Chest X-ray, PA view. Patient: 61 years old, sex M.
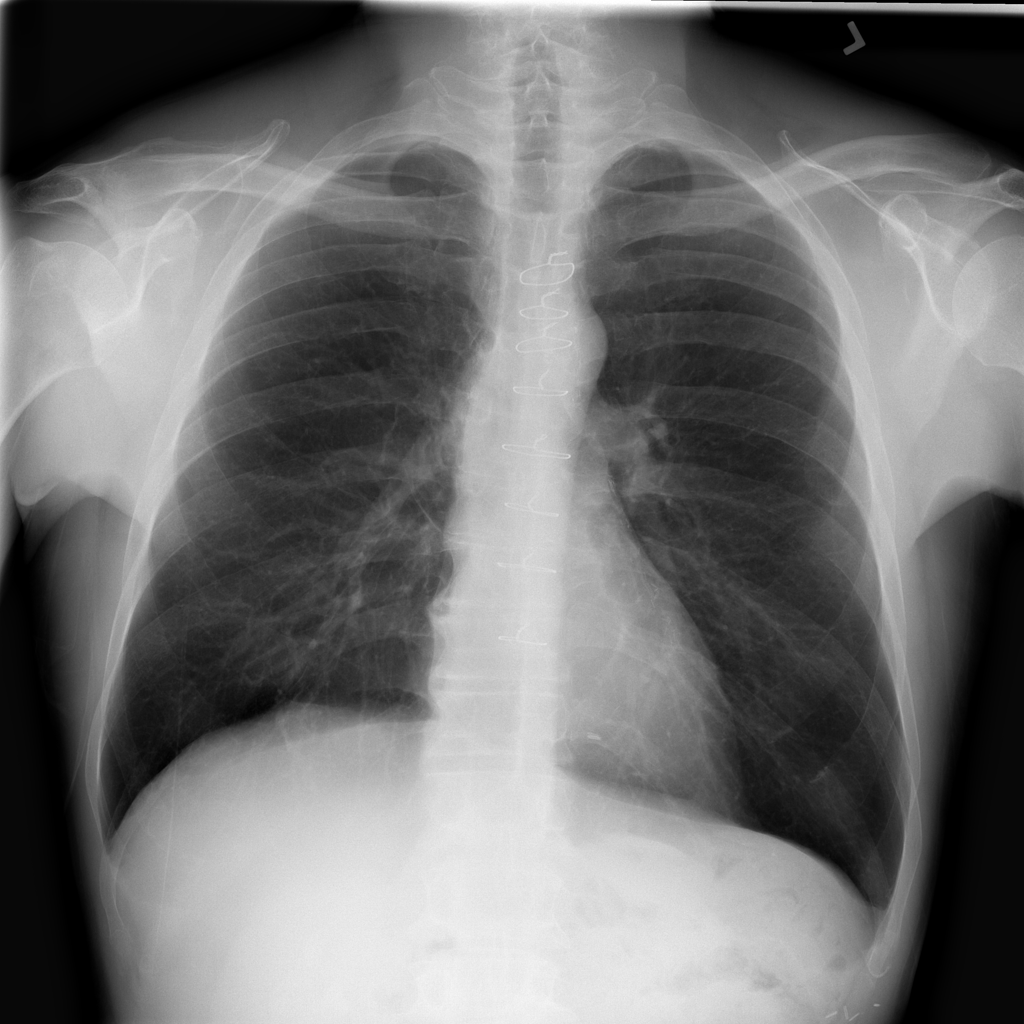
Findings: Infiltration